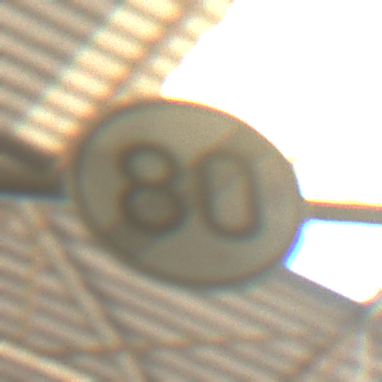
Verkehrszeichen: EndeGeschwindigkeit80
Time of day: Midday
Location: Indoor (Urban)
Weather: NotSpecified
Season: NotSpecified
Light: Natural